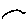
Label: bird